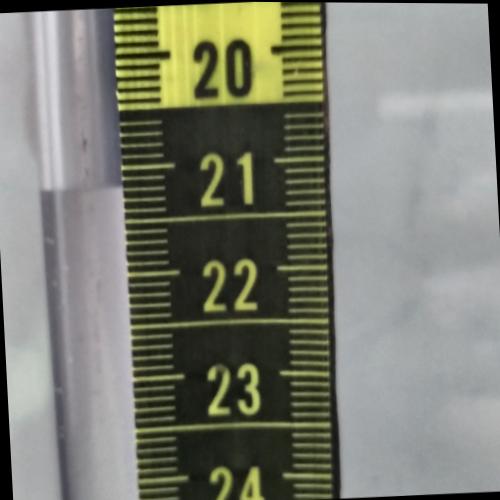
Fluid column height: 21.2 cm